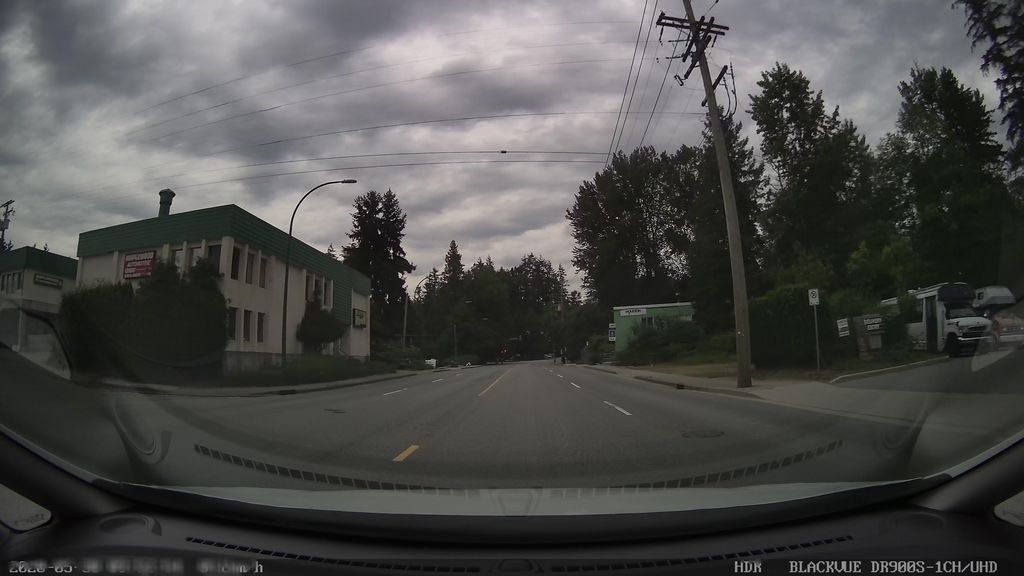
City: vancouver